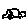
Label: car